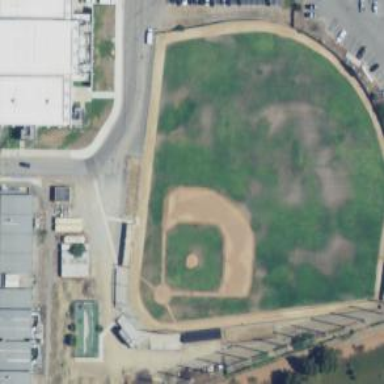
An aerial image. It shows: Baseball pitch for leisure land activities.